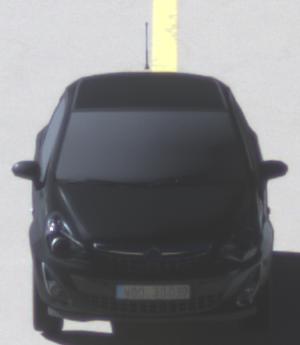
Make: Opel
Model: Corsa 1.2
Detailed model: Corsa (D)
Model produced from: 2011/01
Model produced until: 2014/08
Doors: 3
Color: black
Road condition: dry road
Daytime: morning or afternoon
Contrast: high contrast